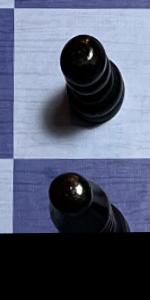
Label: Bishop_Black